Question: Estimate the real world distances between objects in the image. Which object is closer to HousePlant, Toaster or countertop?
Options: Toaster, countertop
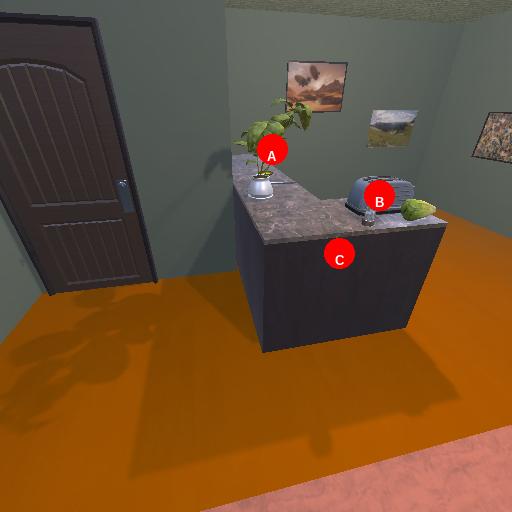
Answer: Toaster